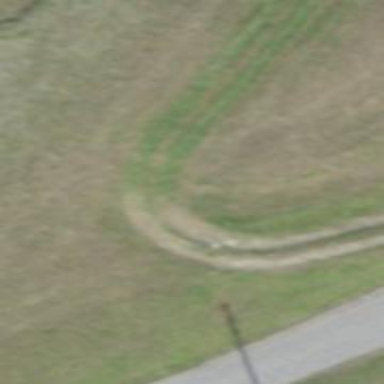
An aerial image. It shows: Track with grade 3 tracktype.